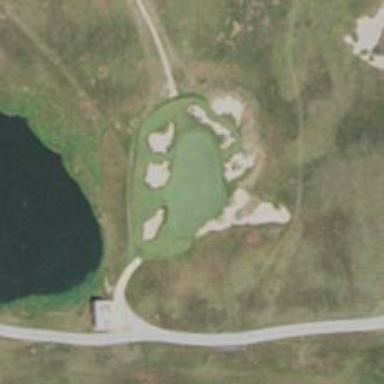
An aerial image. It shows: View of golf hole.